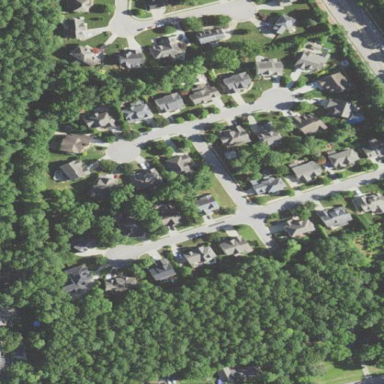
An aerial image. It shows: Residential neighbourhood.